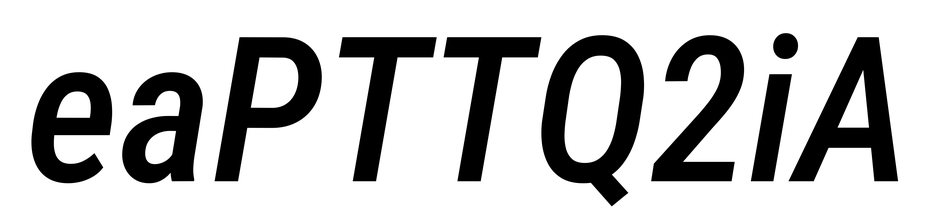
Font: Roboto-Italic_Condensed_Medium_Italic